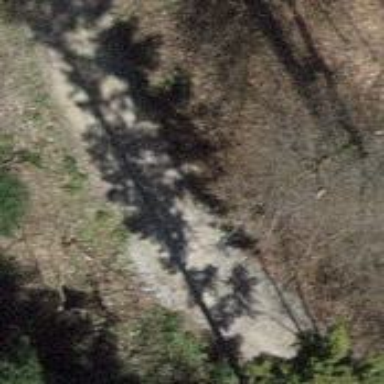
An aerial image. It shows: Gravel track road.